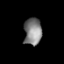
Tissue: prostate
Cell type: Endothelial cells
Senescence score: 0.7683
Nuclear area (px): 468
Mean DAPI intensity: 129.295